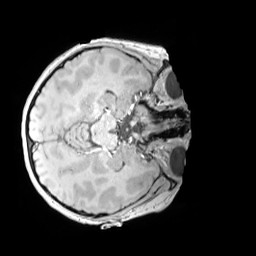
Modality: MP2RAGE
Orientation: axial
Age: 10
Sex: male
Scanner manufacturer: siemens
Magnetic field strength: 3 T
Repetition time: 4 s
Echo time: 0.00303 s